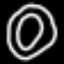
Label: donut